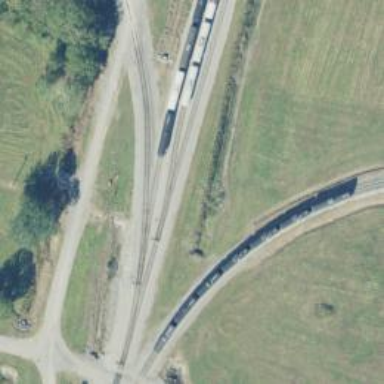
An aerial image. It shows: Railway spur service.